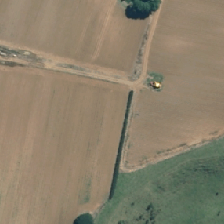
Land cover: shortrotation_cropland